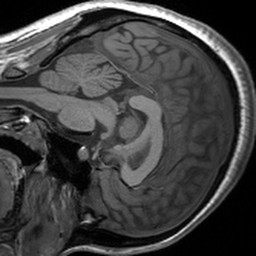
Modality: T1w
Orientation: sagittal
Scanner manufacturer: siemens
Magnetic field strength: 3 T
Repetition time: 1.54 s
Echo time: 0.00234 s